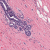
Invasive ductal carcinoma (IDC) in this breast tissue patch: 0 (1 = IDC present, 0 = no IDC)